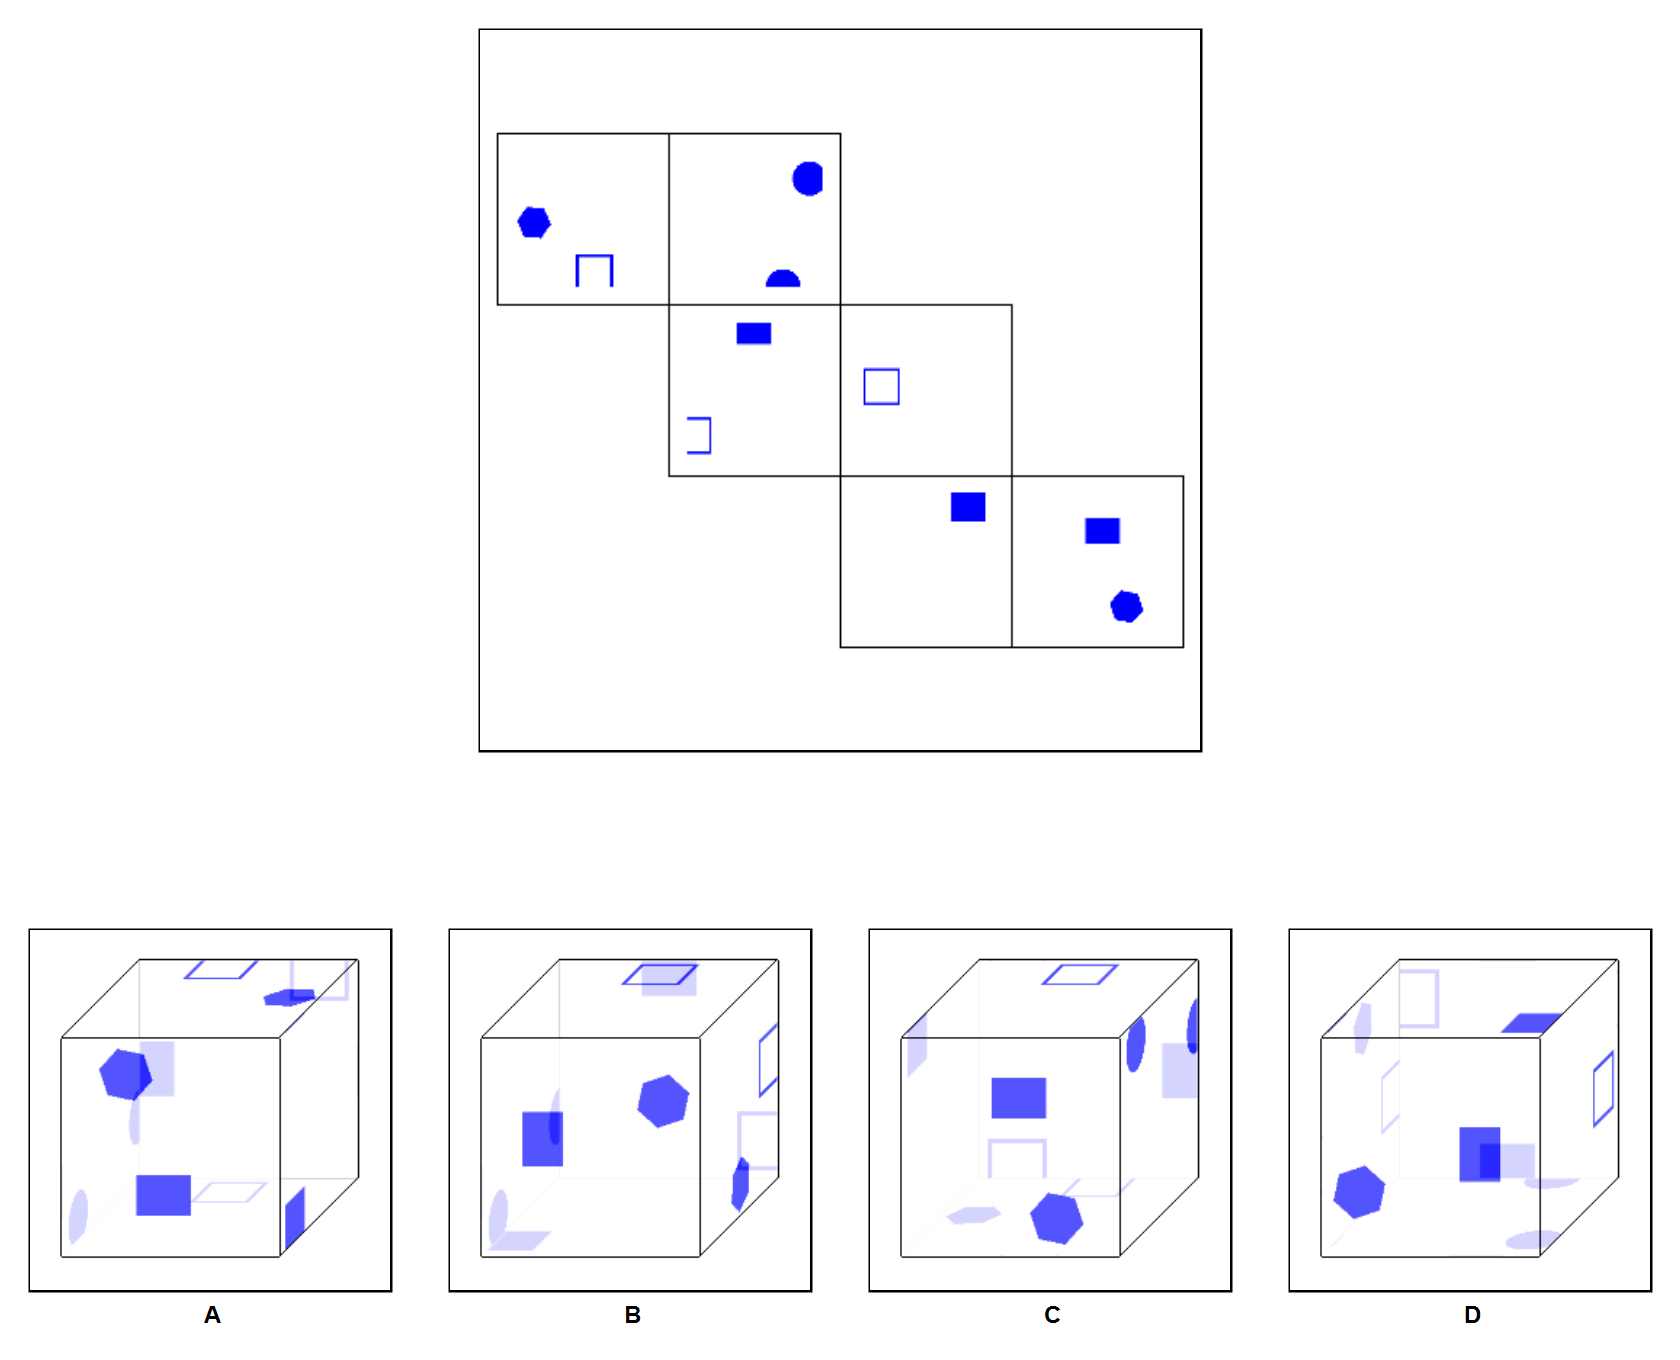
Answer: B